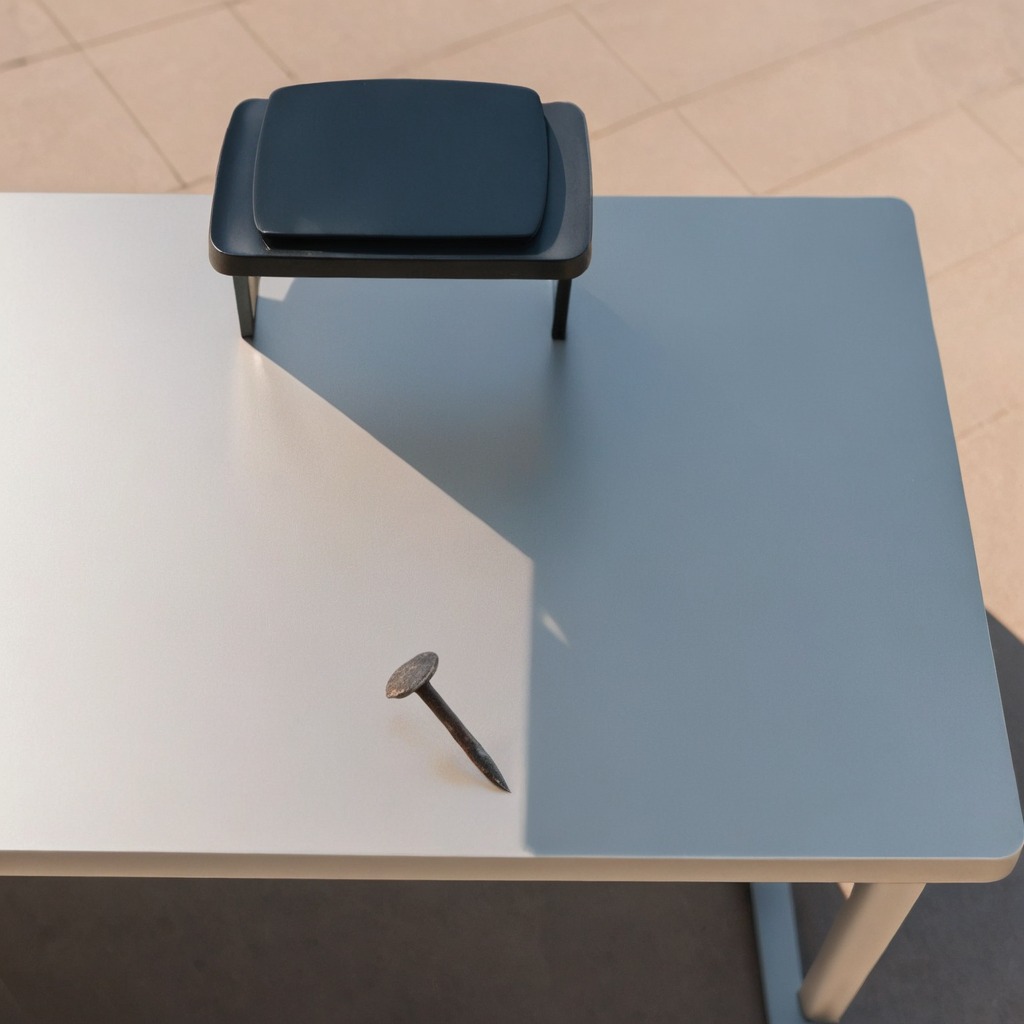
An iron nail is lying on a clean utility table in a temporary outdoor tool station.